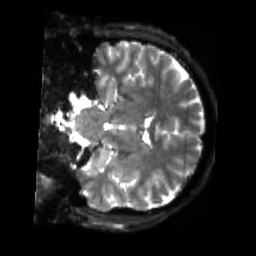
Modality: sbref
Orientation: coronal
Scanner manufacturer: siemens
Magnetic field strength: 3 T
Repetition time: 4 s
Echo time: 0.0594 s